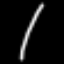
Label: line